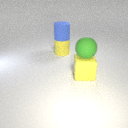
large blue rubber cylinder behind large green rubber sphere